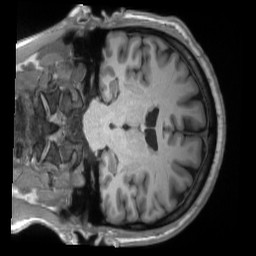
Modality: T1w
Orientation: coronal
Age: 29
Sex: male
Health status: ill
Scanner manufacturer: siemens
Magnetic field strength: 3 T
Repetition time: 2.2 s
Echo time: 0.00157 s